Question: I have the following dataframe:

'''
Person Number Responsibility Type Roles
0 <PHONE> DSC HR Business Partner [DSC Employee Custom, DSC HR Business Partner,...
1 <PHONE> DSC HR Business Partner [DSC Employee Custom, DSC HR Business Partner,...
2 <PHONE> DSC HR Business Partner [DSC HR Business Partner, DSC HR Business Part...
3 <PHONE> DSC HR Business Partner Approver [DSC Line Manager, DSC Employee Custom, DSC He...
4 <PHONE> DSC Head of HR [DSC Line Manager, DSC Employee Custom, DSC He...
'''
I have 3 columns, where the column "Responsibility Type" hold string values and "Roles" is a list (or an array, any would work) with multiple values.
I want to check, row by row, if the value on the column "Responsibility Type" is in list of the "Roles" column.
Any idea how could I do that?
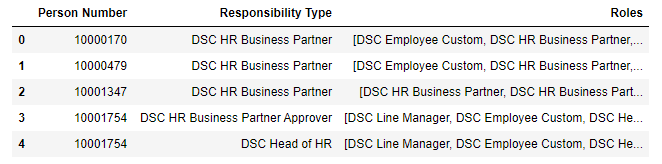
Answer: Try using:
'''
df['col'] = df.apply(lambda x: x['Responsibility Type'] in x['Roles'], axis=1)
print(df)
'''